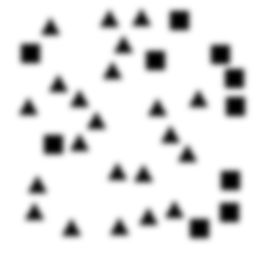
Squares: 10
Triangles: 22
Stars: 0
Total shapes: 32